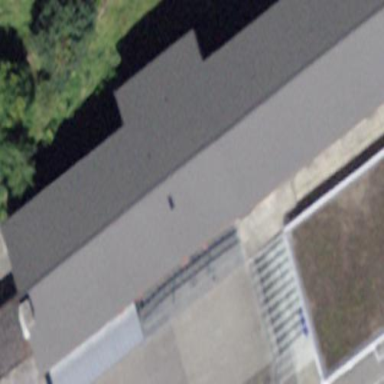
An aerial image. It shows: School building.